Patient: sex F, age 69
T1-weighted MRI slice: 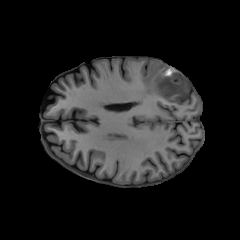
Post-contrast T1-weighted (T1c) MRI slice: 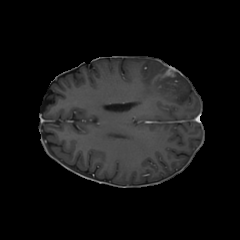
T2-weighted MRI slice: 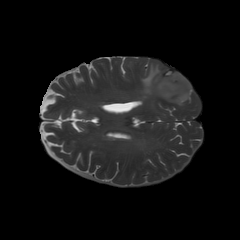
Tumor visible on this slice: yes
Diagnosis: Glioblastoma, IDH-wildtype
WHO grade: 4